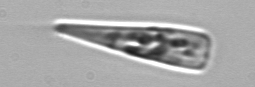
Label: Licmophora